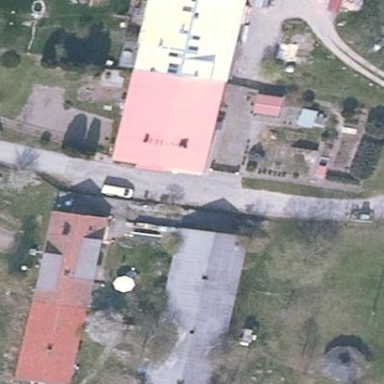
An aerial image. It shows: Rural barn.